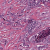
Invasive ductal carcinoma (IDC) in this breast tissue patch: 1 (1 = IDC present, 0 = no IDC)